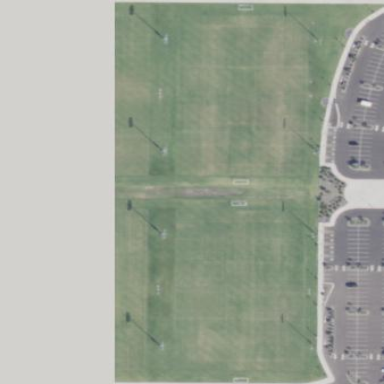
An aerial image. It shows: Grass pitch designated for sports like soccer and American football.